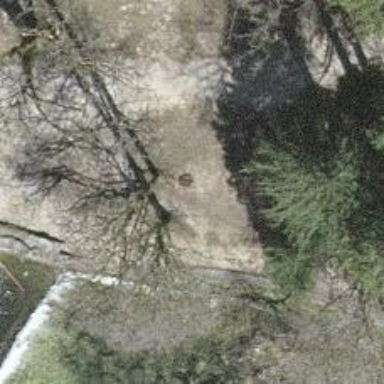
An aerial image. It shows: Picnic table located in leisure land area.